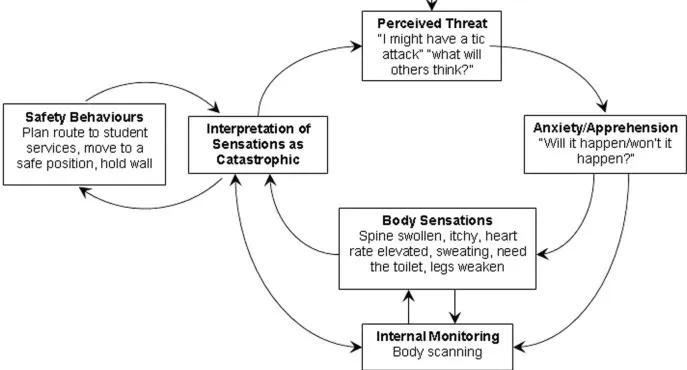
Psychological model of tic attacks.
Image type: chart (chart)